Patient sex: F
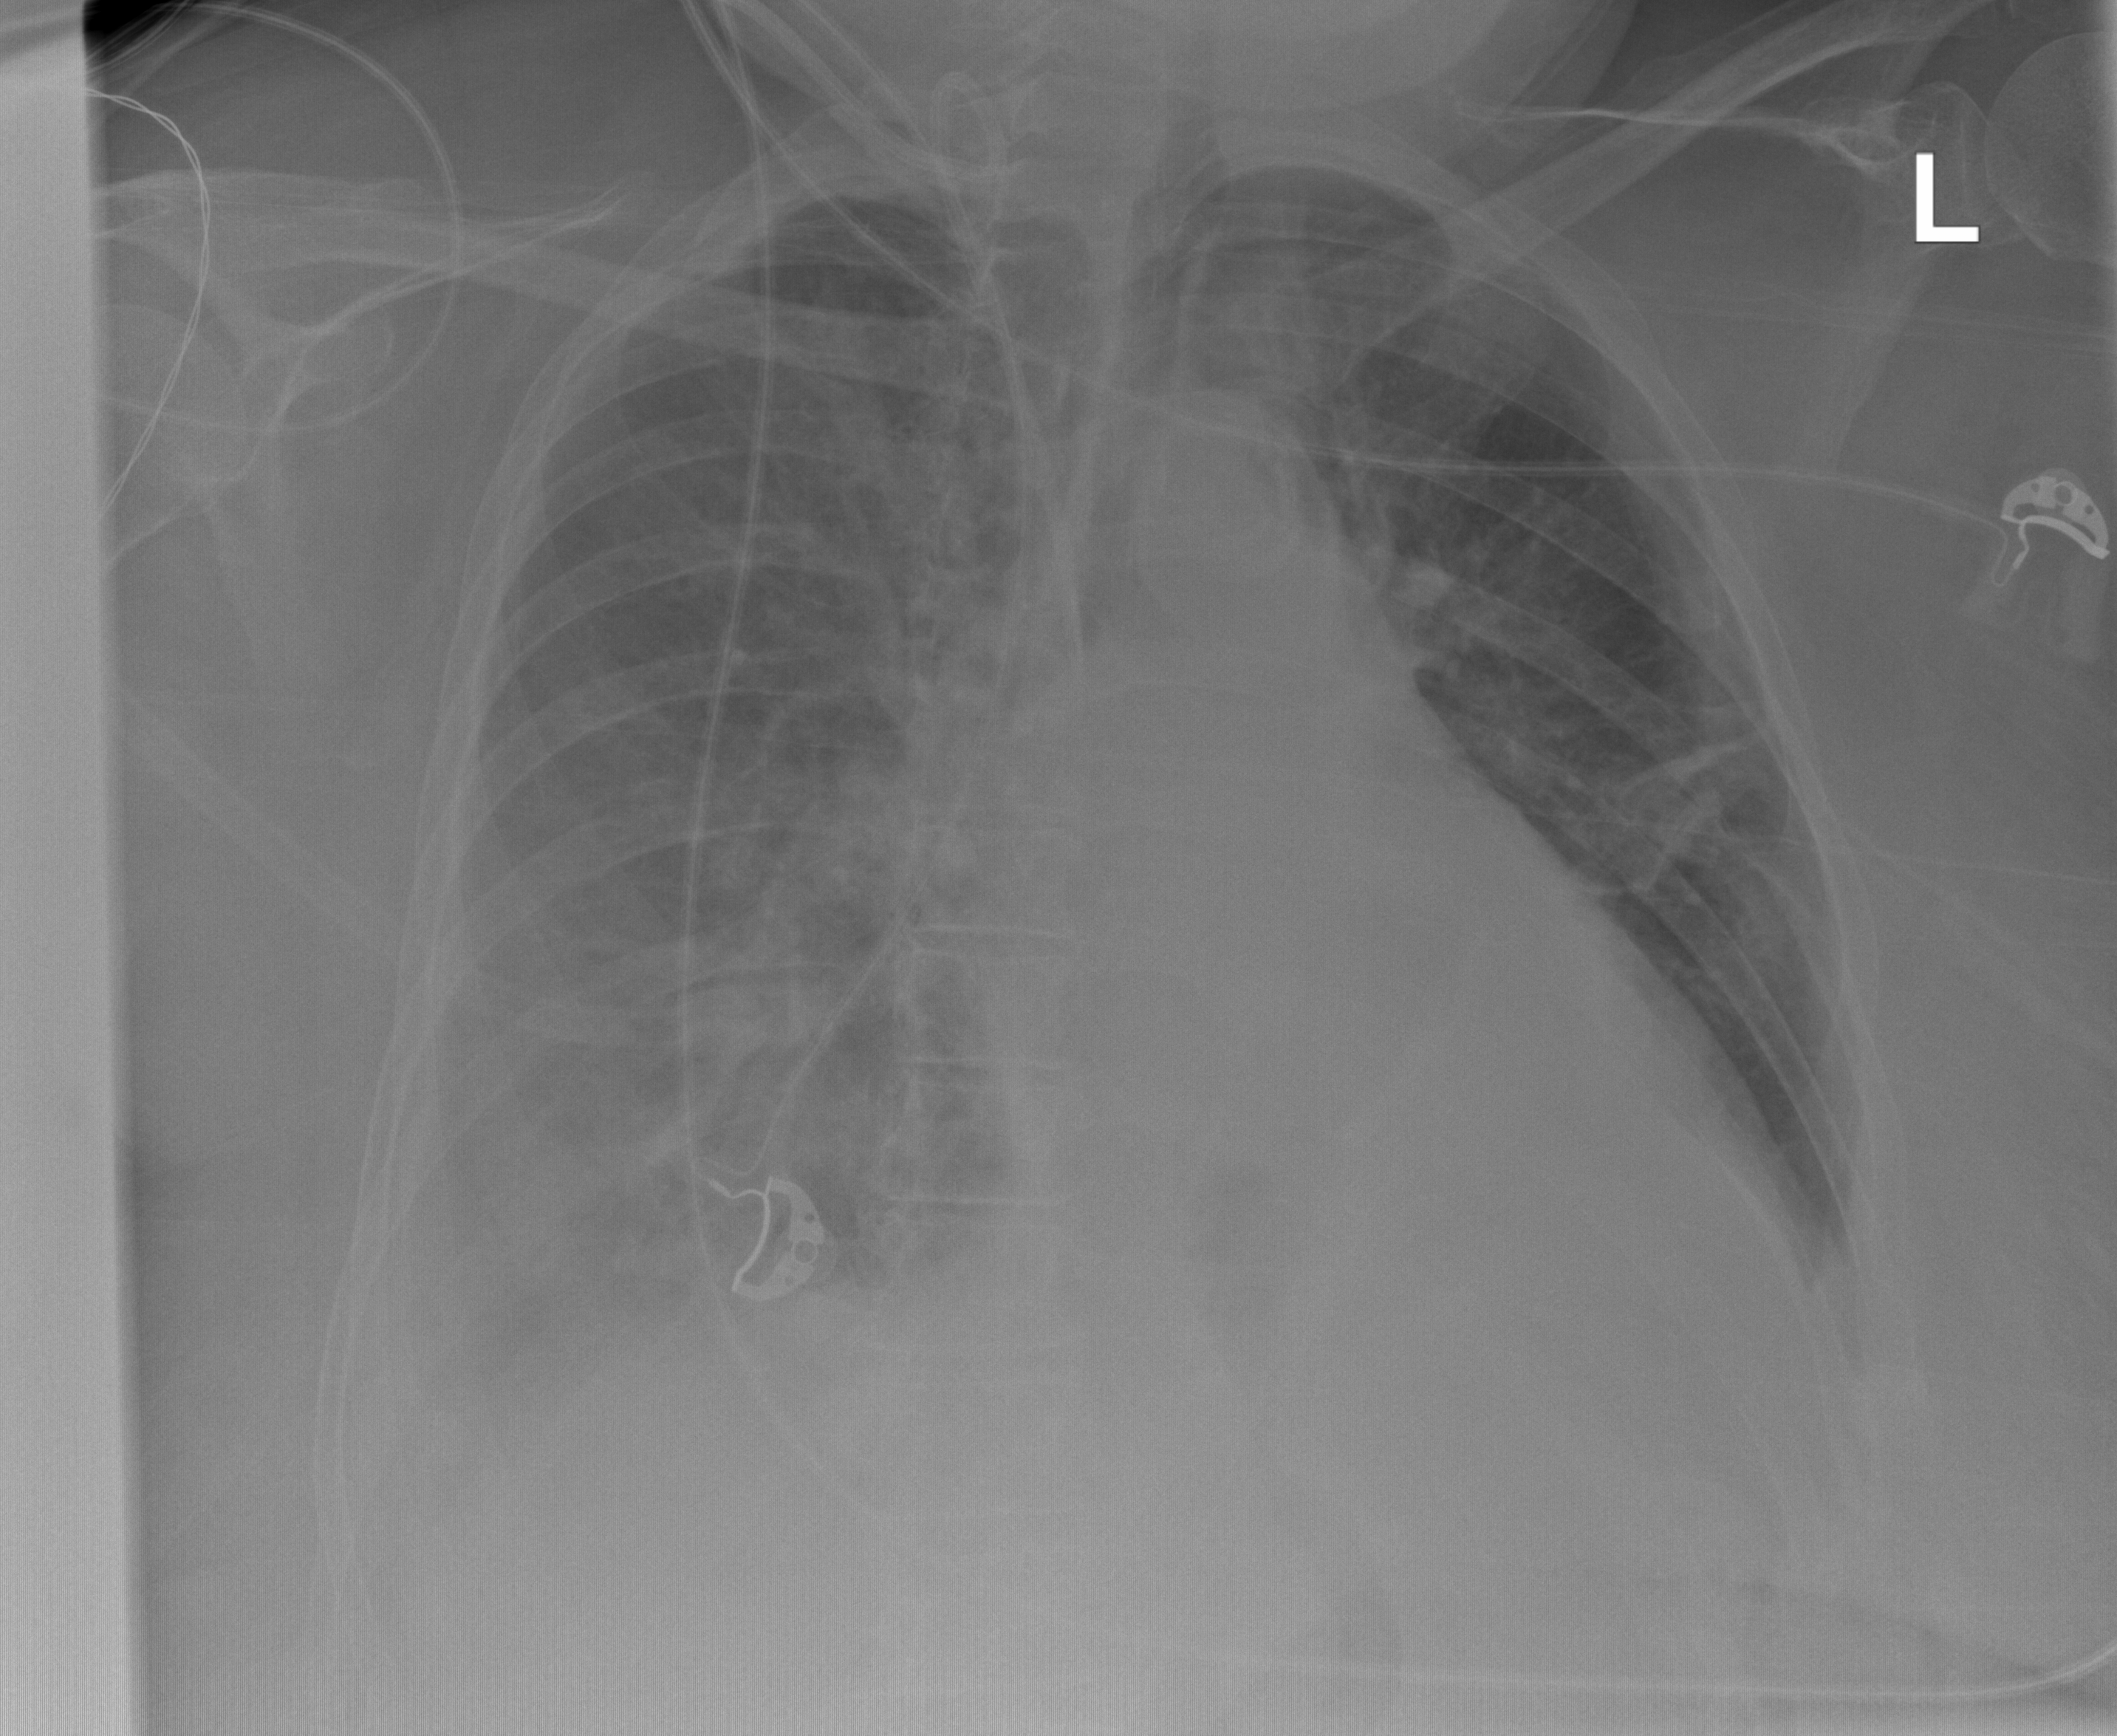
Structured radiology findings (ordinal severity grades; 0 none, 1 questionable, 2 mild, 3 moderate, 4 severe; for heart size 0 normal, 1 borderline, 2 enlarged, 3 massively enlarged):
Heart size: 2
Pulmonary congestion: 1
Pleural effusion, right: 2
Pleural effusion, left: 1
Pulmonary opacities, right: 0
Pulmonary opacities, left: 0
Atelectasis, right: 2
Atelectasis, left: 2